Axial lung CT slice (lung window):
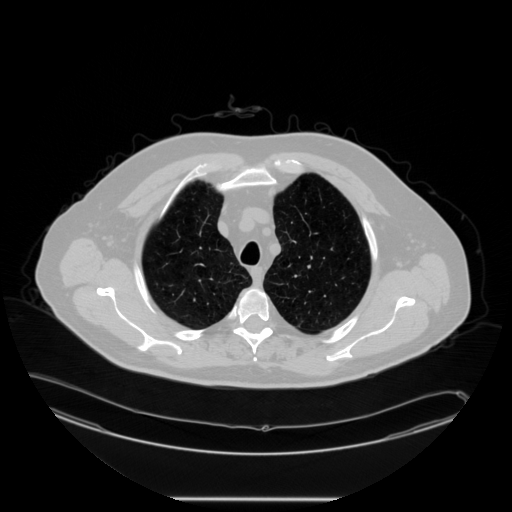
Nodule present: no